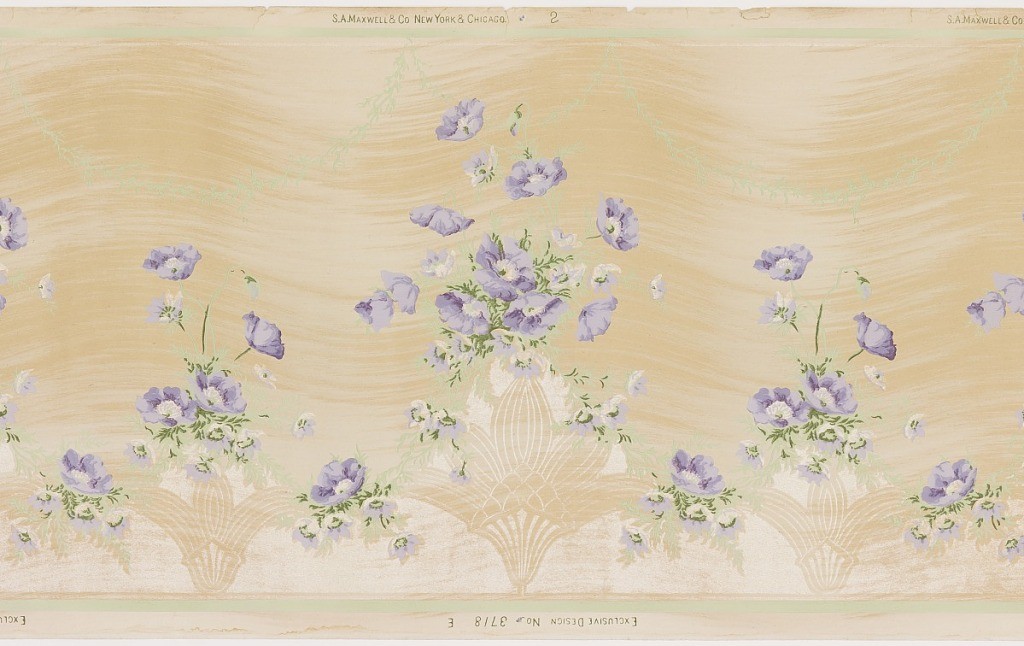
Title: Frieze
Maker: Maxwell & Co., S.A., Chicago, Illinois, USA
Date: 1905–1915
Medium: Machine-printed paper
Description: A repeating design of alternating large and small mica vases filled with bouquets of lavender flowers, connected by complementary floral vines, upon an ivory background with wavy brushstrokes of pale ochre, contained within celedon and mica borders.